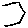
Label: hexagon